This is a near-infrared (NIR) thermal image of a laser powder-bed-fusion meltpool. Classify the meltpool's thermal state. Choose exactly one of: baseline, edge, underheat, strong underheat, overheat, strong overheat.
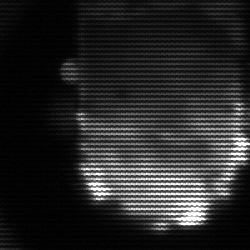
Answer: baseline